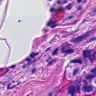
Metastatic tissue present: yes